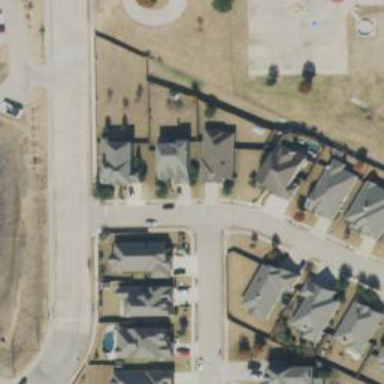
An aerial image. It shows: Residential road with separate sidewalk.